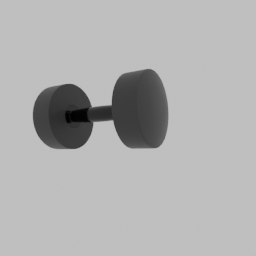
Label: tools